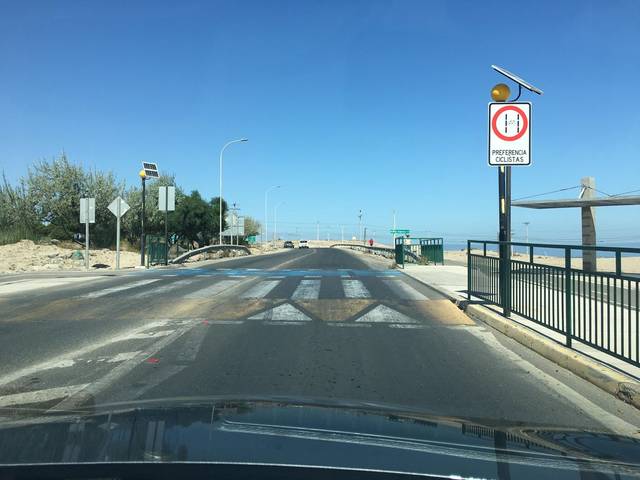
Region: Chile
Coordinates: -27.072, -70.829